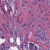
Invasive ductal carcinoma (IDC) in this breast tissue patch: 1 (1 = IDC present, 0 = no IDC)